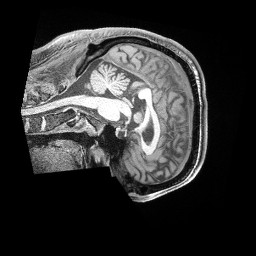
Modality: T1w
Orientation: sagittal
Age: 41
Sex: male
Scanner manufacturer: siemens
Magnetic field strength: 3 T
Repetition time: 2 s
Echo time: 0.00211 s